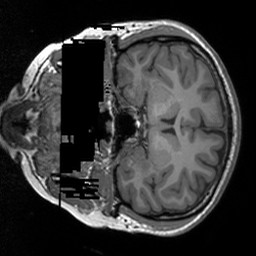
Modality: T1w
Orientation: coronal
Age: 19
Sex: female
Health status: healthy
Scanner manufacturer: siemens
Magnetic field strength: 3 T
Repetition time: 1.9 s
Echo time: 0.00252 s